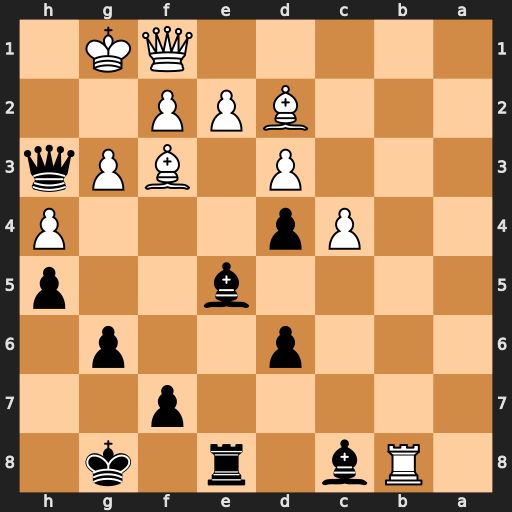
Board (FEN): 1Rb1r1k1/5p2/3p2p1/4b2p/2Pp3P/3P1BPq/3BPP2/5QK1
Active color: b
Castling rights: -
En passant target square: -
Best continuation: Qxf1+ Kxf1 Bh3+